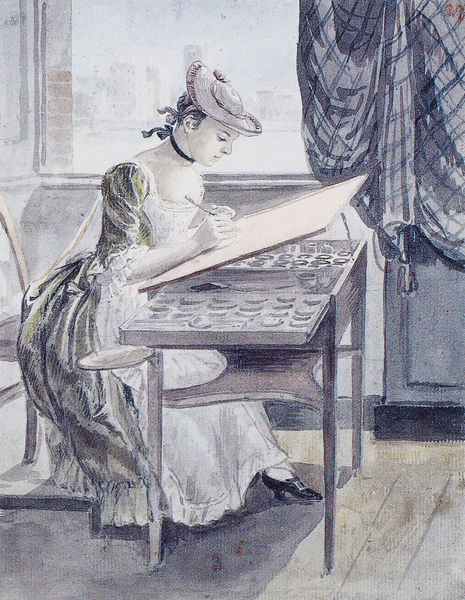
Titel: Malende Dame
Künstler: Wienand von Steeg
Institution: The Royal Collektion. Ihre Majestät Königin Elisabeth II
Schlagwörter: fuß, aquarell, impressionismus, fenster, frankreich, frau, holz, hut, kariert, kleid, licht, tisch, zeichnung, zimmer, dame, teppich, band, vorhang, sitzend, schreibtisch, halsband, schuhe, farben, dielen, holzboden, maler, malerin, platte, töpfe, schuh, malen, stift, pult, zeichnen, volant, arbeitstisch, tiegel, decoltee, münzen, malt, malend, zeichnend, zeichnet, klapptisch, medaillen, tornüre, zimmen, cailebotte, zeichneet